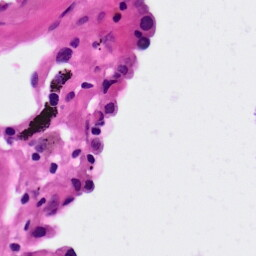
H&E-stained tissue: Lung